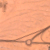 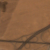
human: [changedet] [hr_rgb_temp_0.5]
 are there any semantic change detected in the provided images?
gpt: The crossroads has extended and the roundabout was removed.